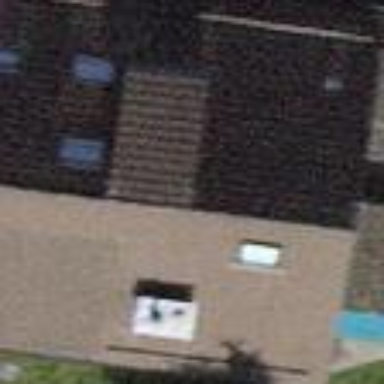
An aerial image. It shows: Building with gabled roof oriented across.